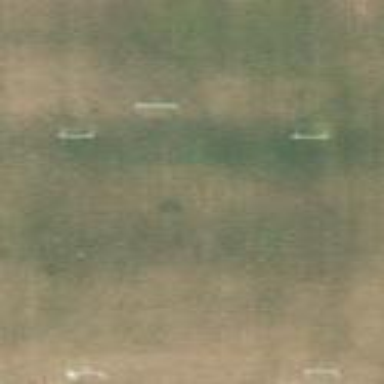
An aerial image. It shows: Grass pitch used for soccer.